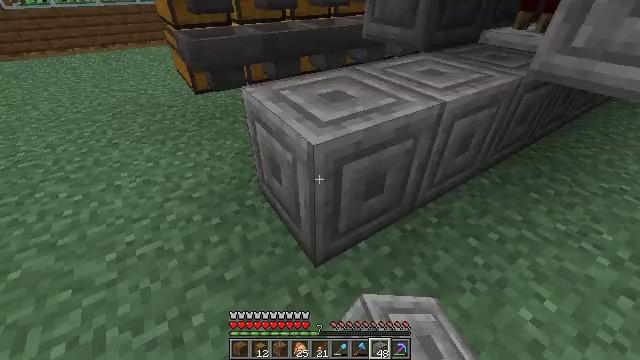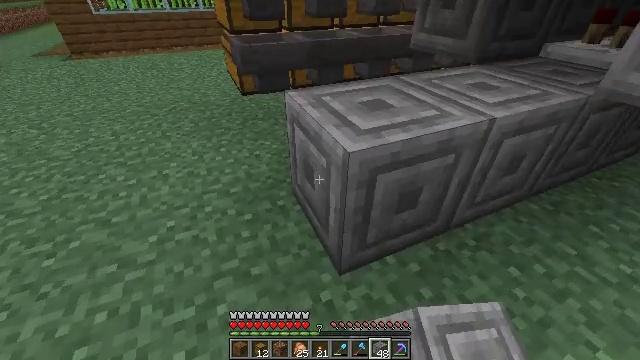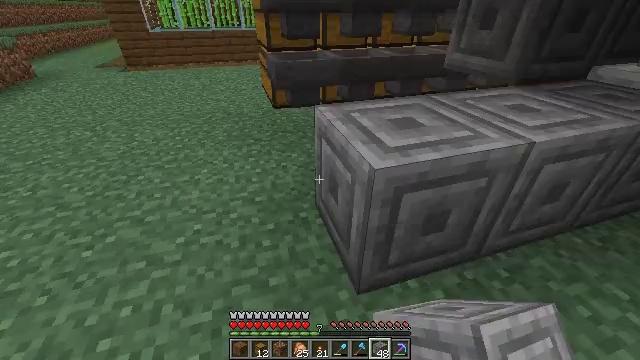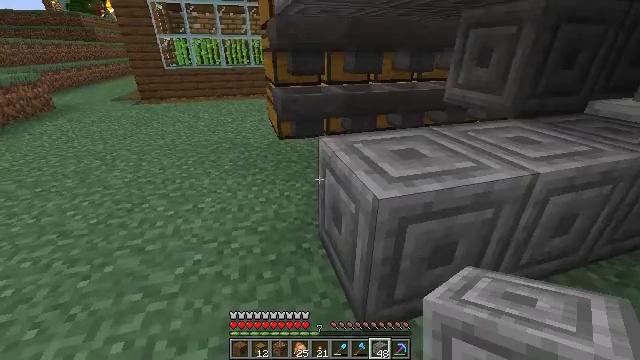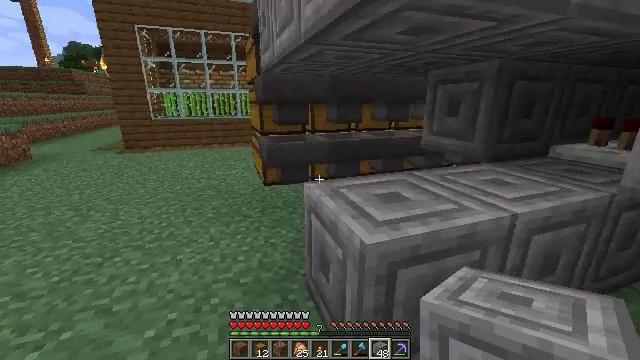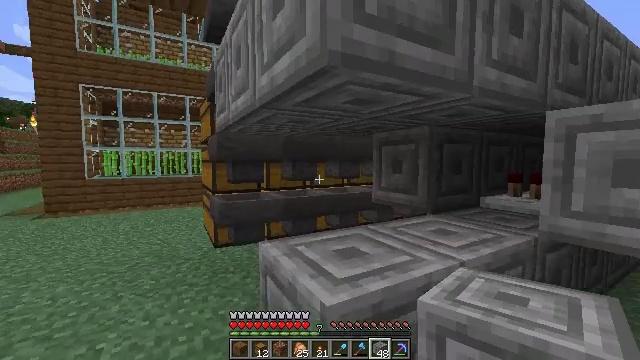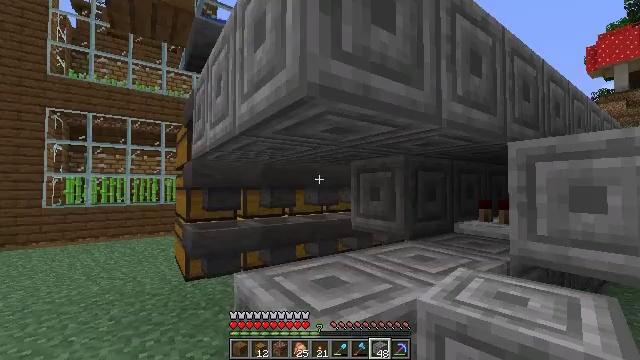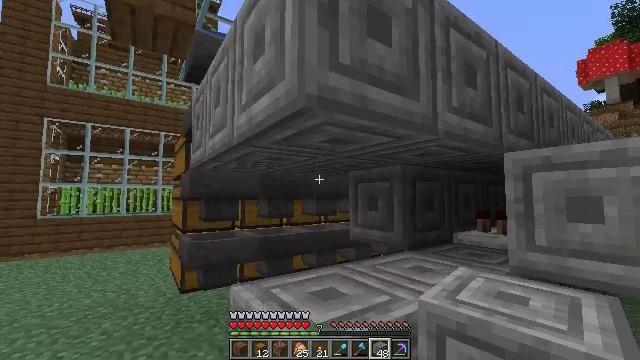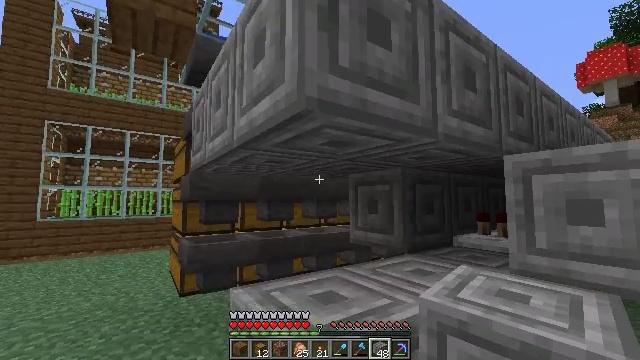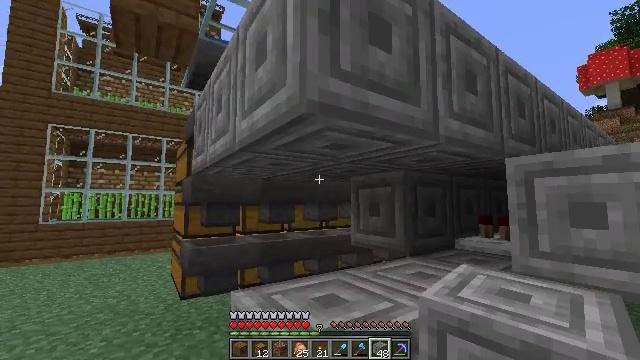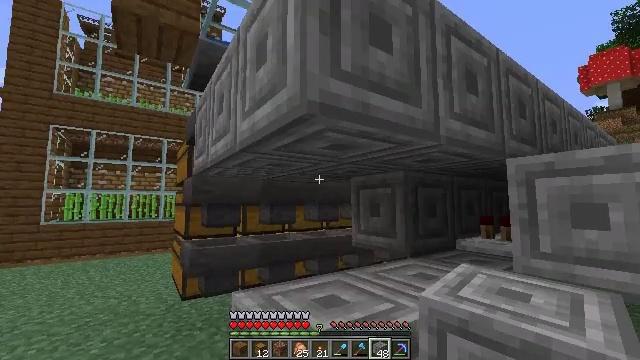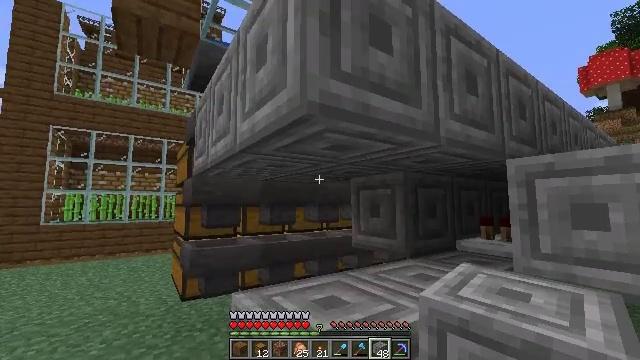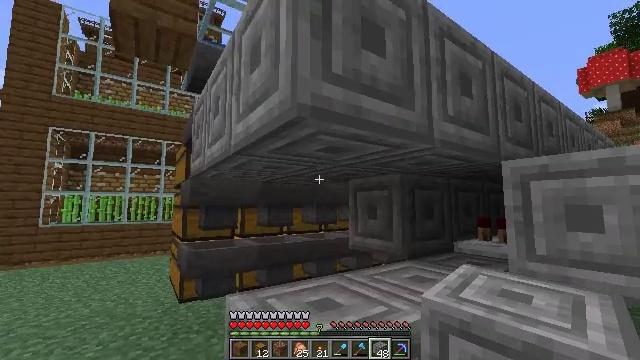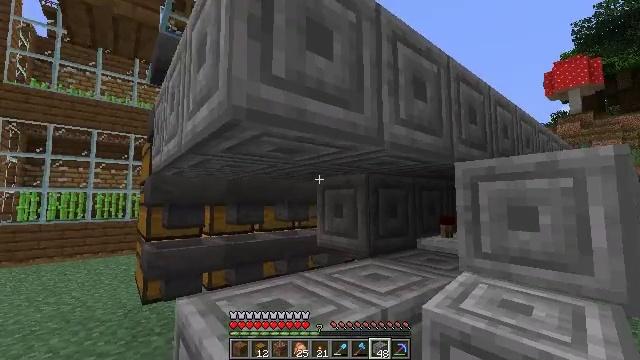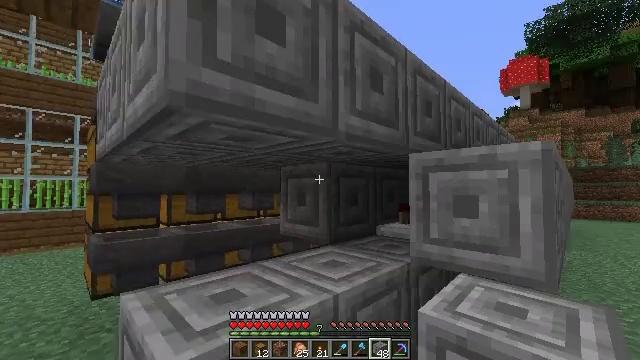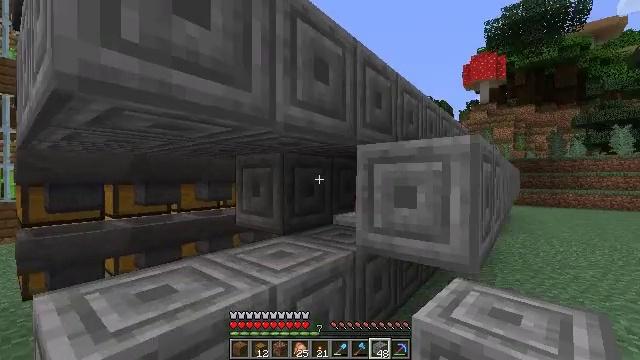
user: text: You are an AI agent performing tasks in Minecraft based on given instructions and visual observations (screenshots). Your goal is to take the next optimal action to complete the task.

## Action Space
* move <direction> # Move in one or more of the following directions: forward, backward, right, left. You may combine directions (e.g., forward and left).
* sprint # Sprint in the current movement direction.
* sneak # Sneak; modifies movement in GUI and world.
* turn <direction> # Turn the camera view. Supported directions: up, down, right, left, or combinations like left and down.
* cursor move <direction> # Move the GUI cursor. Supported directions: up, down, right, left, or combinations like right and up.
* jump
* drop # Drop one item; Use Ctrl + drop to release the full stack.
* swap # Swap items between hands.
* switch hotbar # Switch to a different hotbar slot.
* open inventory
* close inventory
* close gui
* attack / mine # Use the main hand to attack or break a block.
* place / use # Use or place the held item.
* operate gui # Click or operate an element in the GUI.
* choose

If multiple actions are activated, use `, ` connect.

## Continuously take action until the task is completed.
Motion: motion action
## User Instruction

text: Gather chiseled stone bricks from ruins.
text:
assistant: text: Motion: turn left and up
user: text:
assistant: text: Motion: turn left and up
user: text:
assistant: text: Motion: turn up
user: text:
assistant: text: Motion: turn right and up
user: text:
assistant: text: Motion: turn right and up
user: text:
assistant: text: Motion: turn right and up
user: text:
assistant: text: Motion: turn up
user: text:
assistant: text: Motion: no_op
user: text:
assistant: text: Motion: no_op
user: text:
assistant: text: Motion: no_op
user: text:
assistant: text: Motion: no_op
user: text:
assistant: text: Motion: move right
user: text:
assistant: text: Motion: move right, turn right
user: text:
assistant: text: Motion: move right, turn right and down
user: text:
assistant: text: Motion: move right, turn right and down
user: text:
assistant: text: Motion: move right, turn right and down
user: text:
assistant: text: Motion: move forward and move right, turn right and down
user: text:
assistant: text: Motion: move forward, turn right
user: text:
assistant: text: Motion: move forward
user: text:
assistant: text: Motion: move forward
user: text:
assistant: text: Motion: attack / mine
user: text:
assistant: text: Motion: attack / mine
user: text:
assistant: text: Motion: attack / mine
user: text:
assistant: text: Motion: attack / mine
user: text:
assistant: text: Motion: attack / mine
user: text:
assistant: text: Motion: turn left, attack / mine
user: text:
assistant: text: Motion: turn left, attack / mine
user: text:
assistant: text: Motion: attack / mine
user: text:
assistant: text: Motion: move forward, attack / mine
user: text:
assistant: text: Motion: move forward